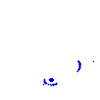
Particle: proton